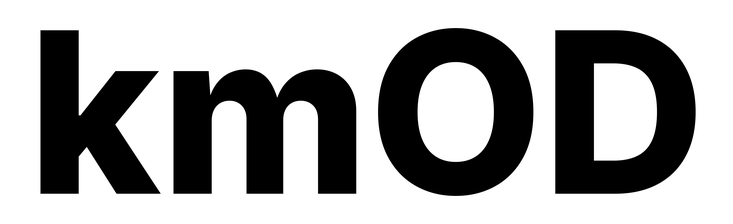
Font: Inter_ExtraBold